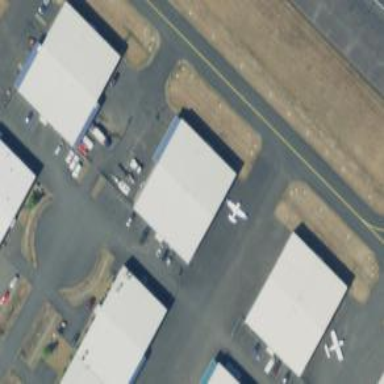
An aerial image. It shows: Hangar building at the airport.